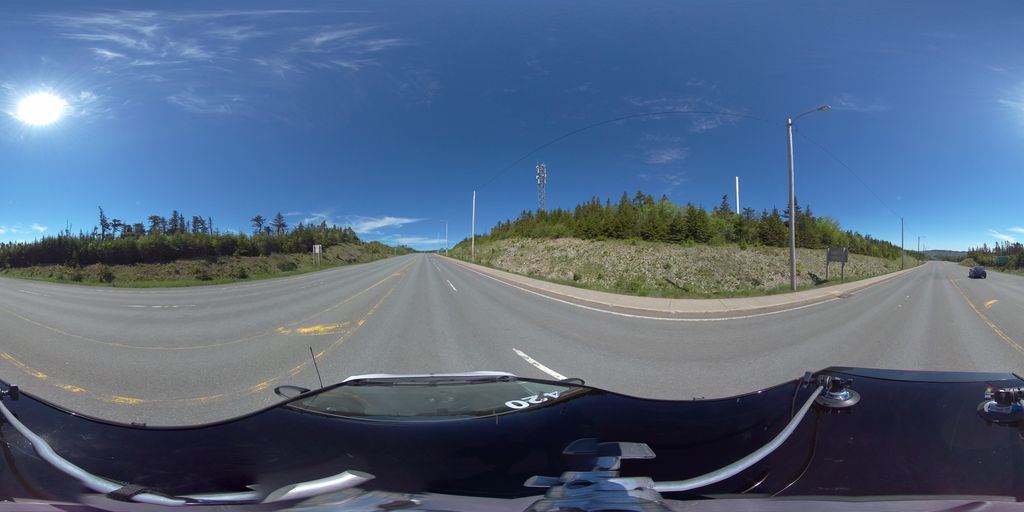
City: st_johns